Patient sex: M
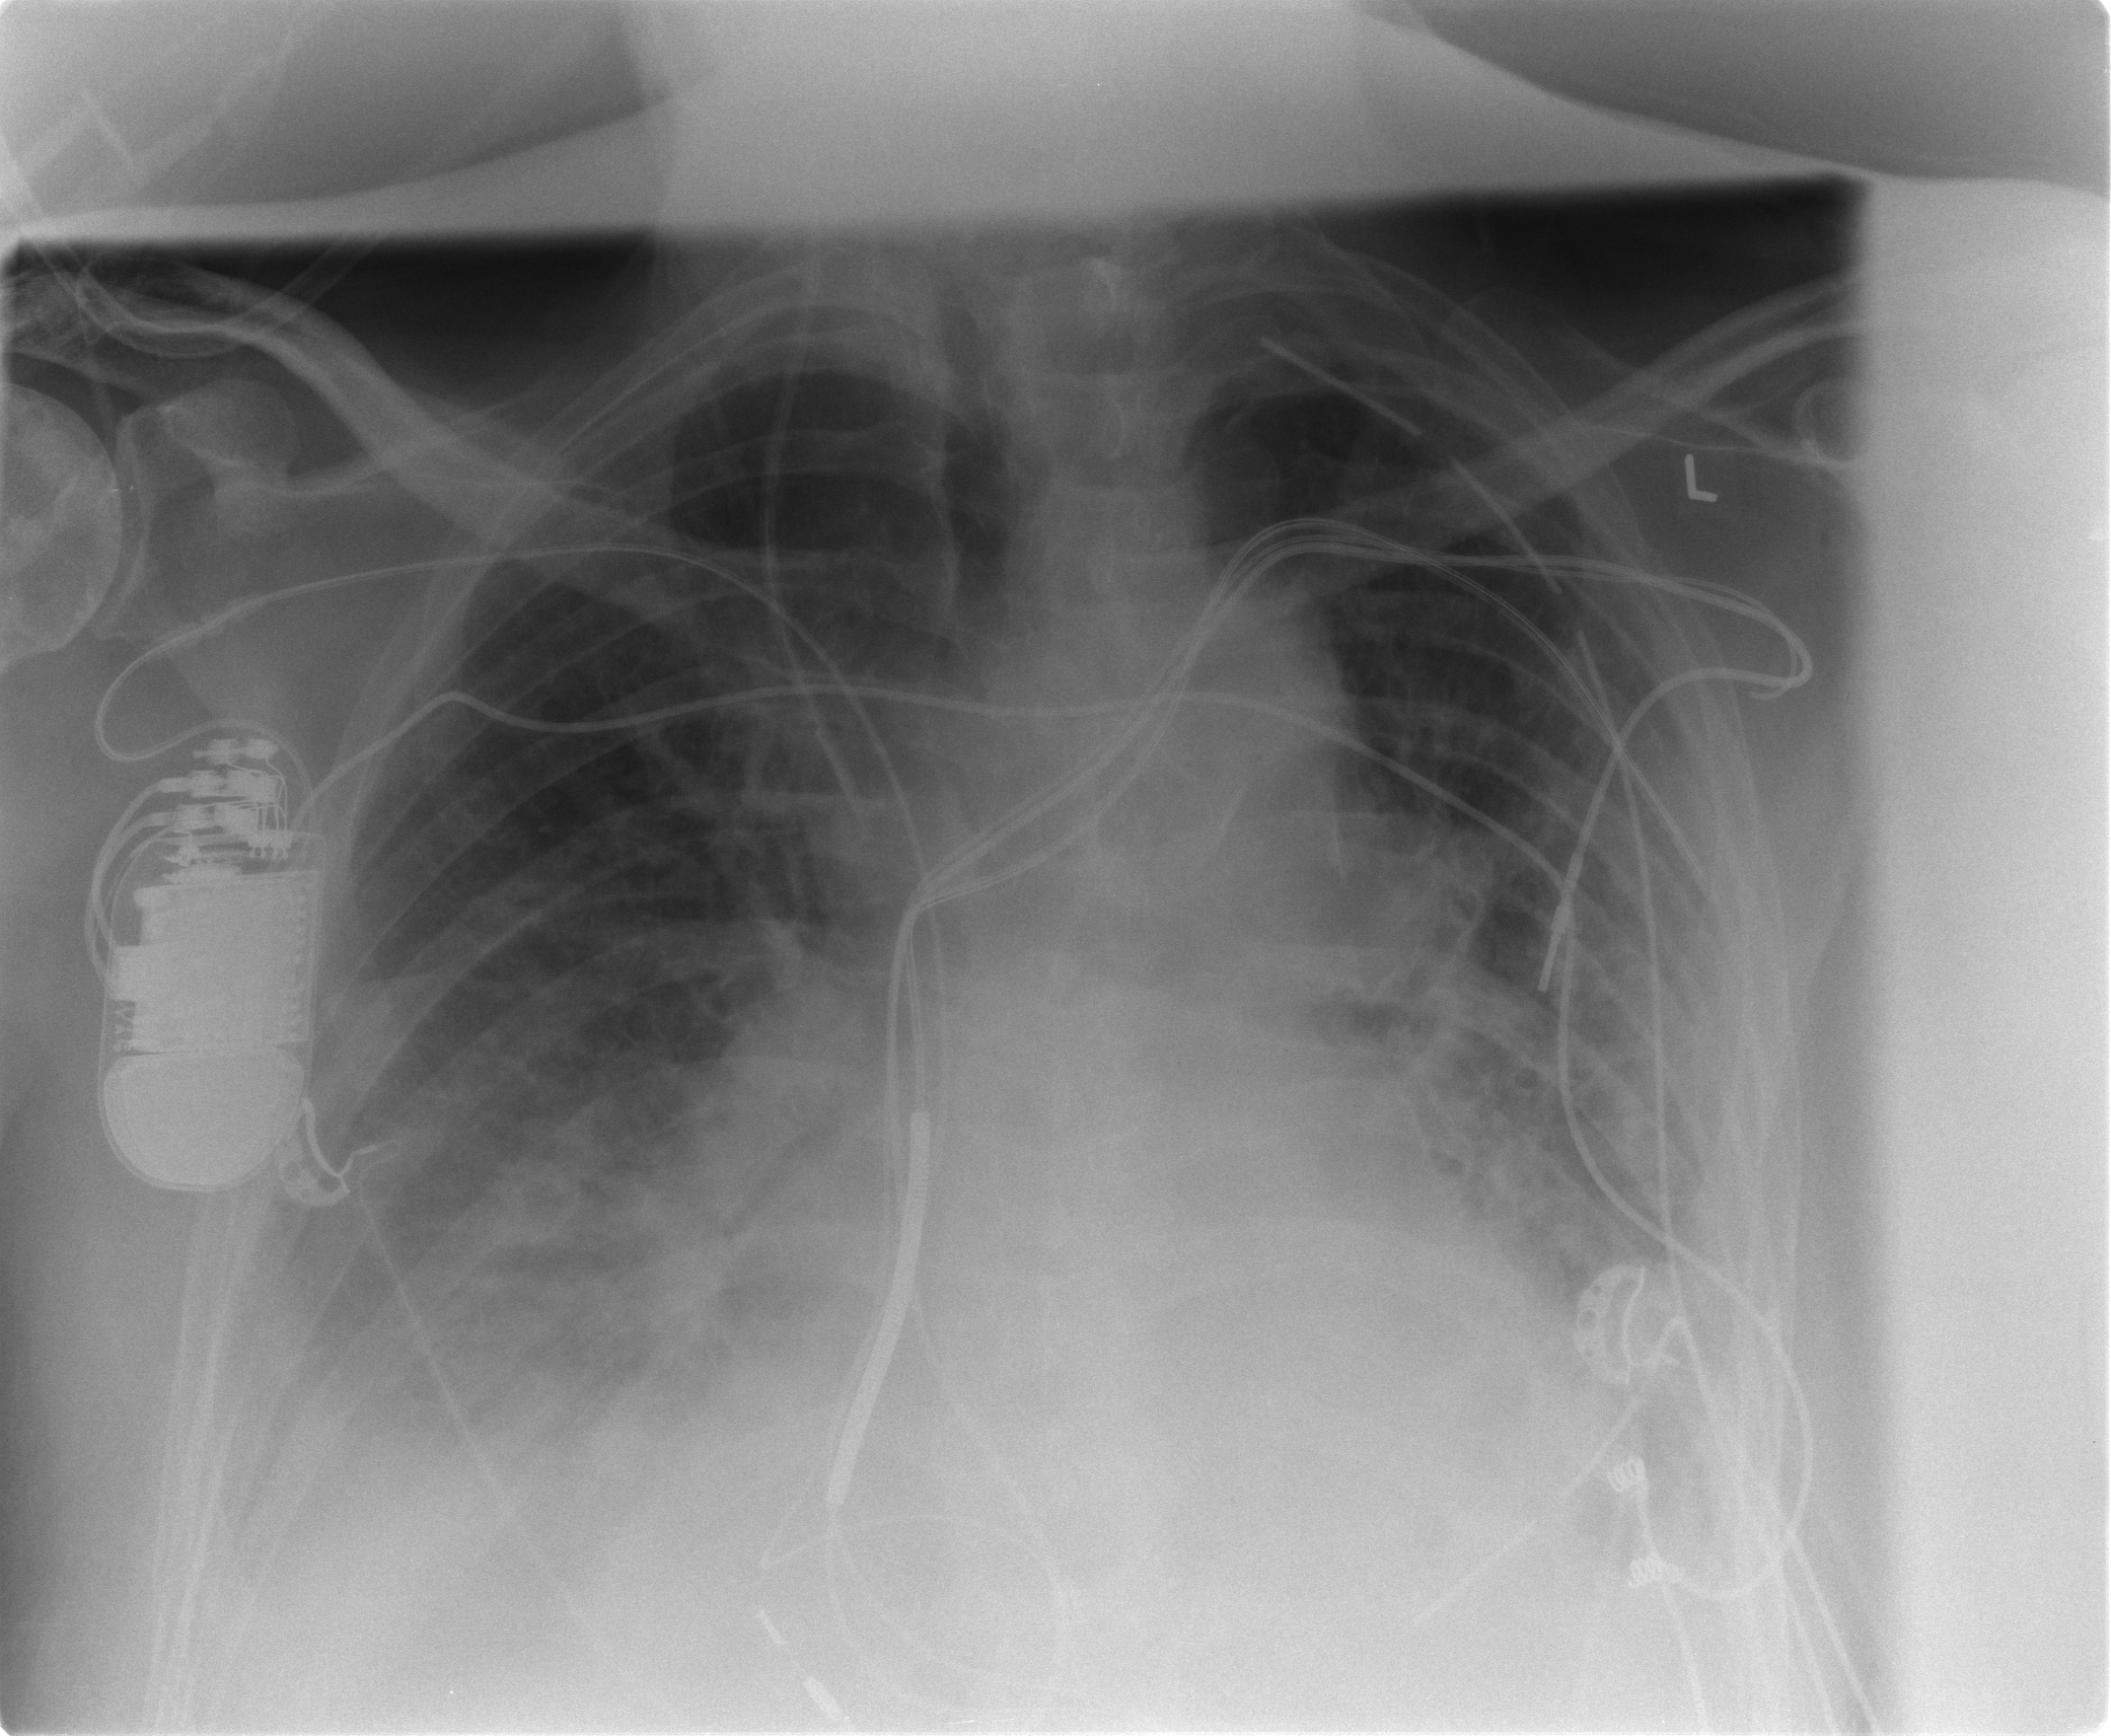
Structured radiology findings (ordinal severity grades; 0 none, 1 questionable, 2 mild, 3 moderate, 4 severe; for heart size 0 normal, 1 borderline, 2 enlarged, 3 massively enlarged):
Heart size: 0
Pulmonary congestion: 2
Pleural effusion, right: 2
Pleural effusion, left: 2
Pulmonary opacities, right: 2
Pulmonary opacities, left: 2
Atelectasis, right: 2
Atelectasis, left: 2